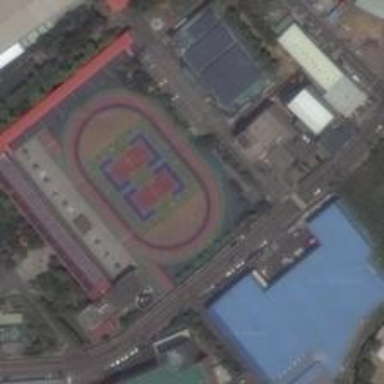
A playground, not far away from the building factory building is made up of two tennis courts .